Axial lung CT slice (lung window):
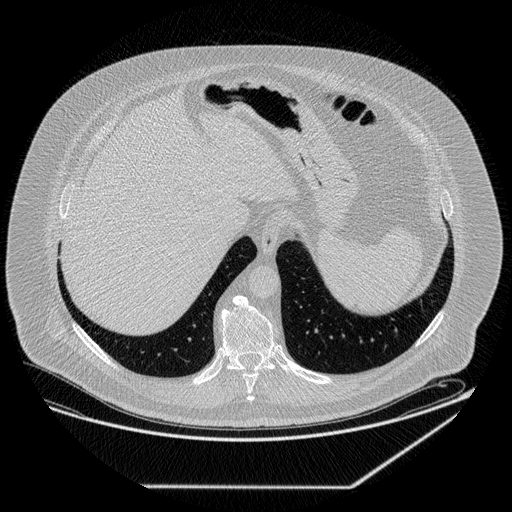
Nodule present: no